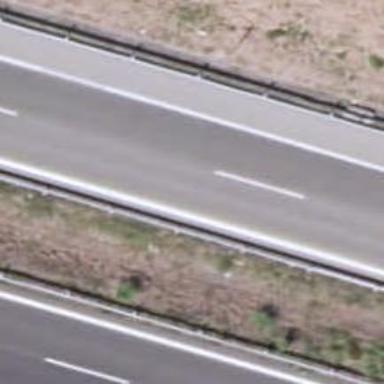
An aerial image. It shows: View of motorway.